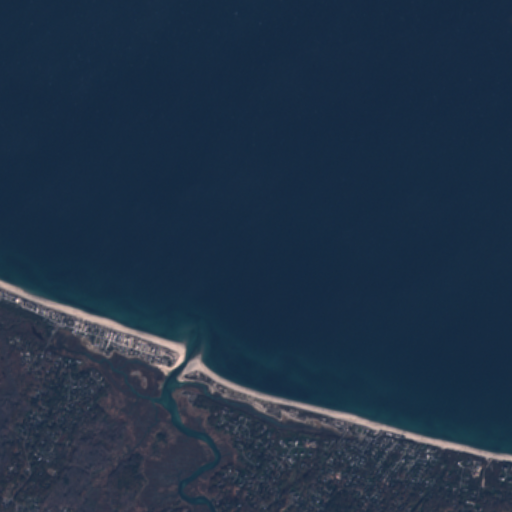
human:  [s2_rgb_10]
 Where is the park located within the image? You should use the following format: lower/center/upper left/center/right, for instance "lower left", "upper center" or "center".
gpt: The park is located in the lower left of the image.
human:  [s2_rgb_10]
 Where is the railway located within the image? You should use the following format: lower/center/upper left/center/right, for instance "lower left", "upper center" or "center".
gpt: The railway is located in the left of the image.
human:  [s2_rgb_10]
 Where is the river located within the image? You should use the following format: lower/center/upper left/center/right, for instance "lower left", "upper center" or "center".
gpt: The river is located in the lower of the image.
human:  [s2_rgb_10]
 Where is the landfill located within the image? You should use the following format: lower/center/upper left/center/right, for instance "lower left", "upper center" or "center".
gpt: There is no landfill in the image.